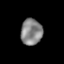
Tissue: lung
Cell type: Others
Senescence score: 0.1584
Nuclear area (px): 549
Mean DAPI intensity: 133.878